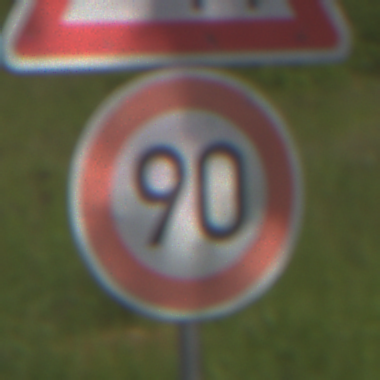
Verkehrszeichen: Geschwindigkeit90
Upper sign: Stau
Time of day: Midday
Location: Outdoor (RoadRail)
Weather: PartlyCloudy
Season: NotSpecified
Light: Natural